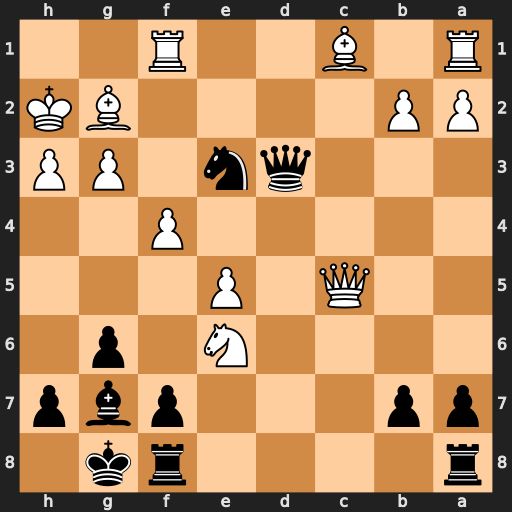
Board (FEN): r4rk1/pp3pbp/4N1p1/2Q1P3/5P2/3qn1PP/PP4BK/R1B2R2
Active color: b
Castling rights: -
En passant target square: -
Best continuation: Nxf1+ Bxf1 Qxf1 Nxf8 Qe2+